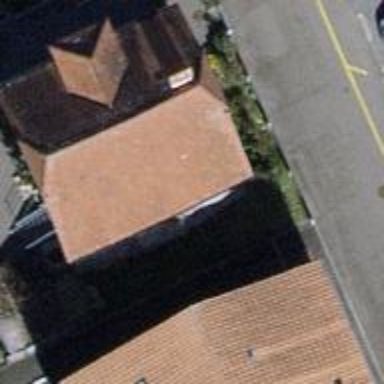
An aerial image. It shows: House with half-hipped roof shape.